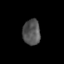
Tissue: skin
Cell type: Epithelial cells
Senescence score: 0.2743
Nuclear area (px): 436
Mean DAPI intensity: 84.204